Interaction volume radius: 5 \u00c5
Interaction volume height: 20 \u00c5
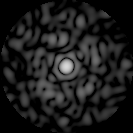
Disorder parameter: 0.845